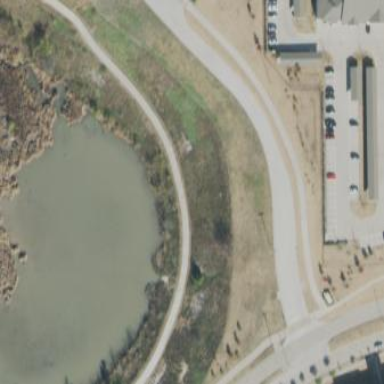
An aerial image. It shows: Pond with natural water.